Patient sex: M
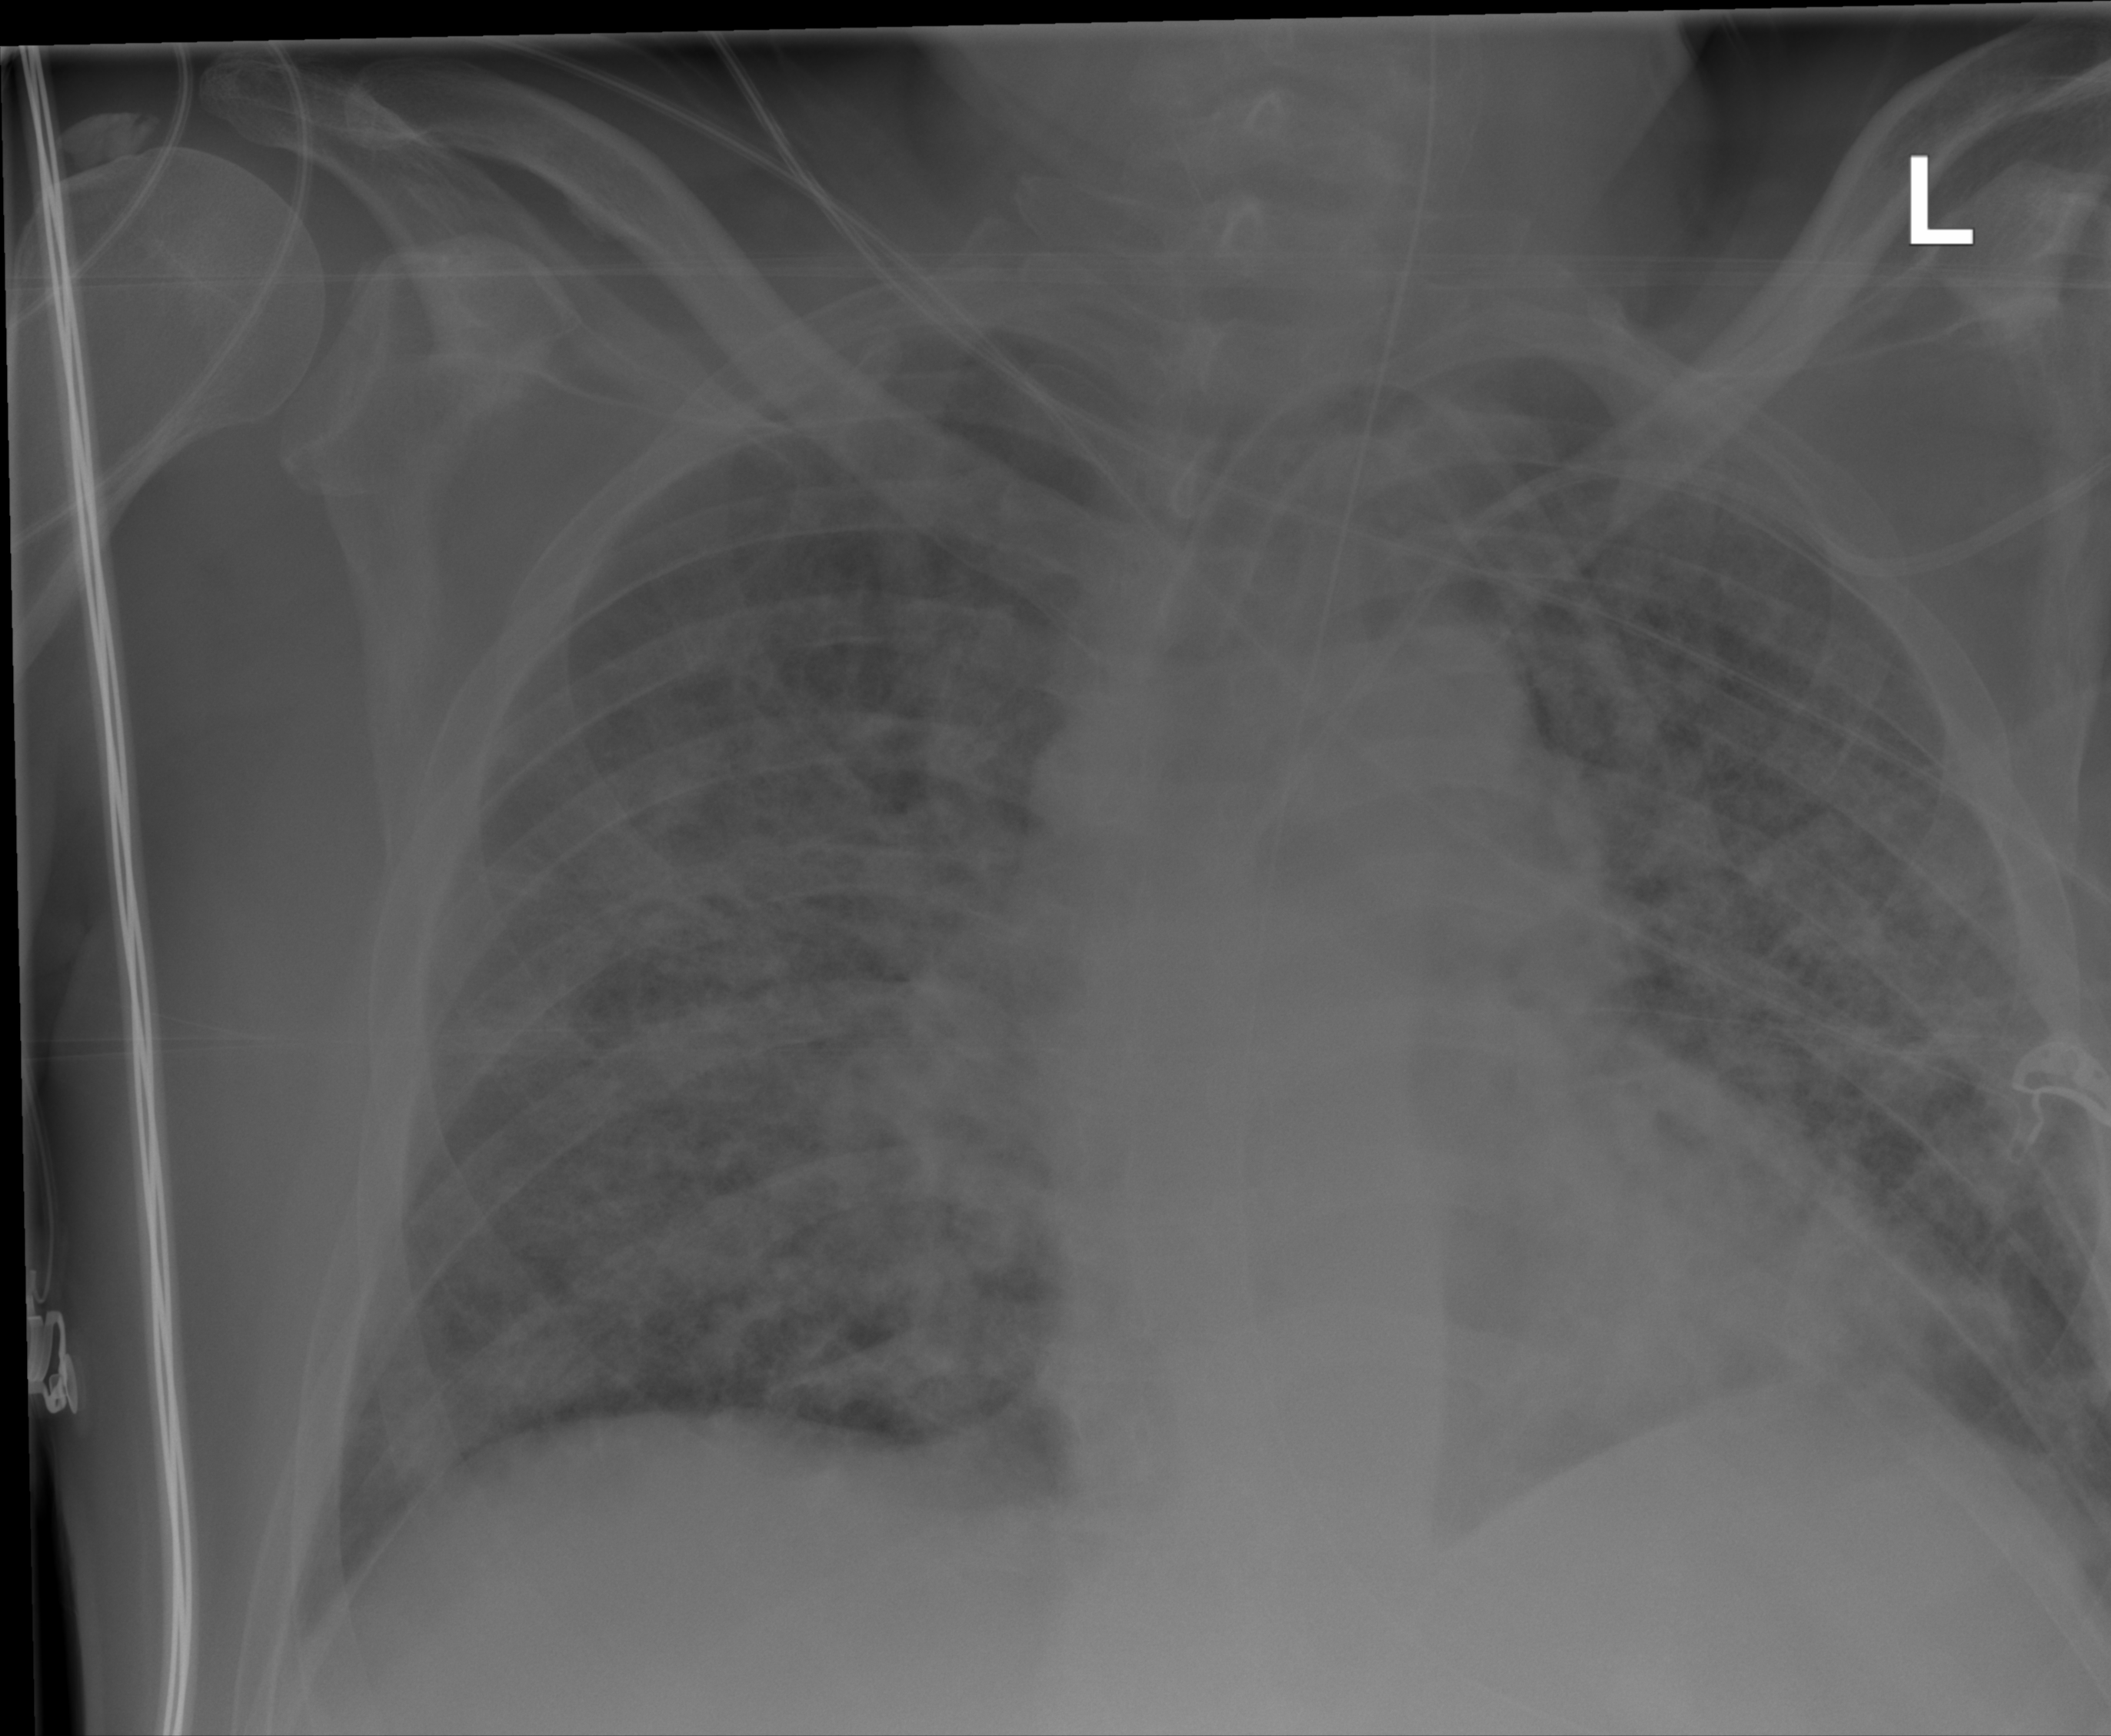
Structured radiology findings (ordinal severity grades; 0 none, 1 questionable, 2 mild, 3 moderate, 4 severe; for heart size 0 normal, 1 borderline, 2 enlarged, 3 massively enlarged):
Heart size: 0
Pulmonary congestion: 0
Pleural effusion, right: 0
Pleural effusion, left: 0
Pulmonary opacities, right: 4
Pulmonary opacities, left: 4
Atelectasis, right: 4
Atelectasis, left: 4